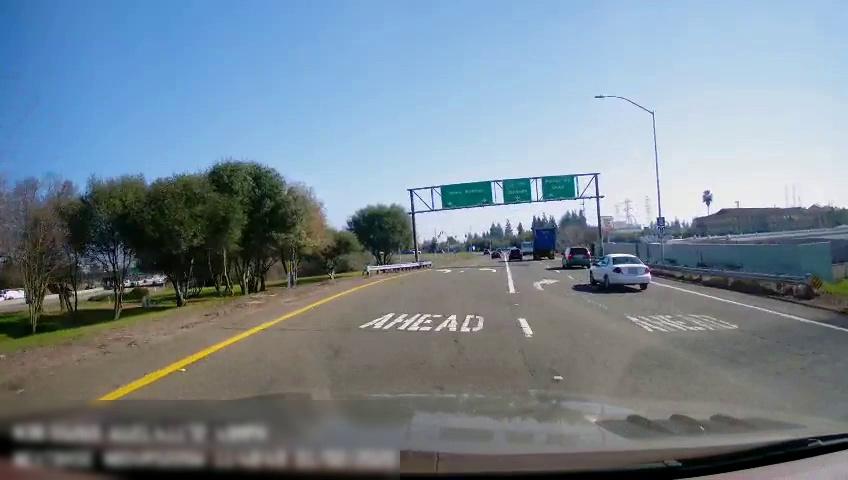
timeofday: Day
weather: Sunny
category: Drivable Space
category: Vehicles | Car
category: Vehicles | SUV
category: Vehicles | SUV
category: Vehicles | Truck
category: Vehicles | Truck
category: Lanes | Current Lane
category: Lanes | Alternate Lane
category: Lanes | Alternate Lane
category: Lanes | Alternate Lane
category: Traffic | Signs
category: Traffic | Signs
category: Traffic | Signs
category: Traffic | Lights